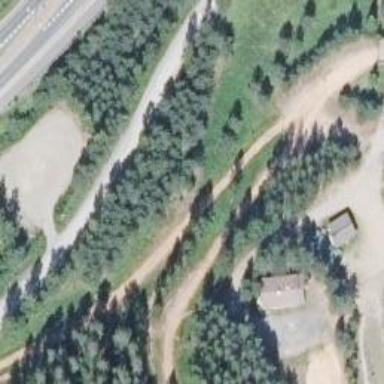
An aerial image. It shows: Footway road designated for Nordic skiing activities. The piste is groomed for classic and skating styles.